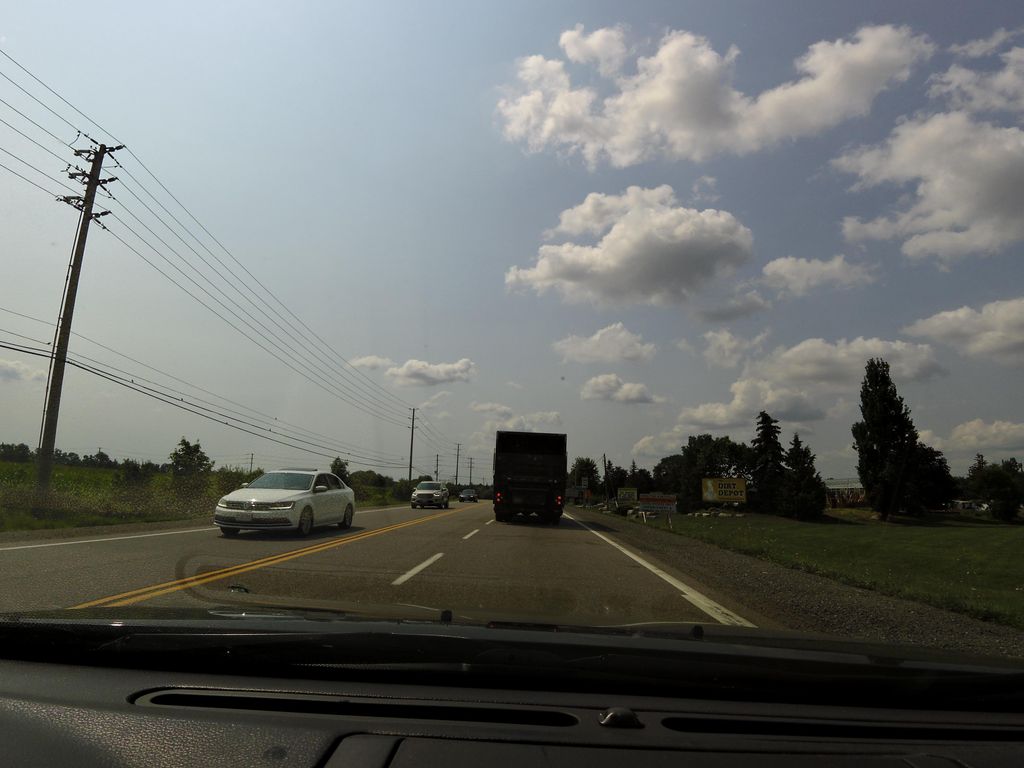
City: hamilton